Brain MRI, t2w sequence, axial 2D slice.
Patient: age 45, sex F, weight 95 kg, height 1.95 m
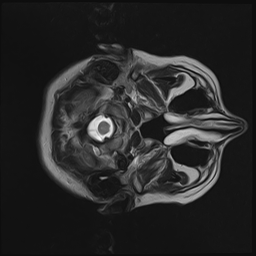